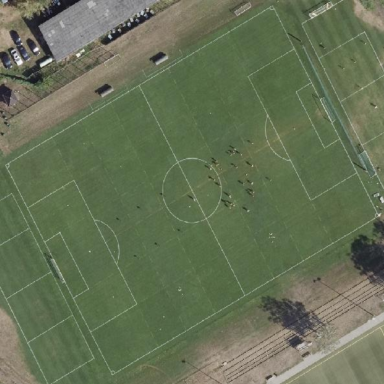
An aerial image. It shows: Grass pitch designated for soccer.